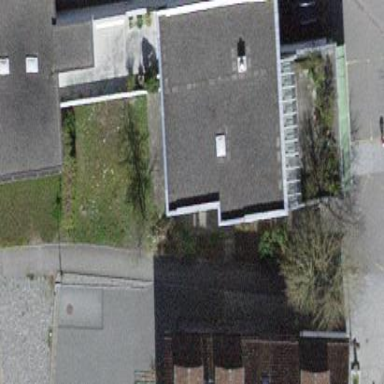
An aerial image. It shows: Office building.